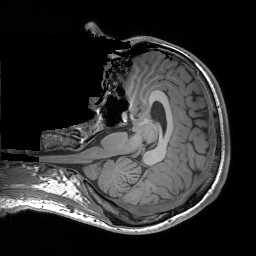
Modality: T1w
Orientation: axial